Question: I've been provided with an example of how to connect to a certain webserver.
It's a simple form with two inputs:

It returns true after submitting the form with both the token and the json.
This is the code:
'''
<!DOCTYPE html>
<html lang="en">
<head>
<meta charset="utf-8" />
<title>Webservice JSON</title>
</head>
<body>
<form action="http://foowebservice.com/post.wd" method="post">
<p>
<label for="from">token: </label>
<input type="text" id="token" name="token"><br>
<label for="json">json: </label>
<input type="text" id="json" name="json"><br>
<input type="submit" value="send">
<input type="reset">
</p>
</form>
</body>
</html>
'''
In order to make it dynamic, I'm trying to replicate it using PHP.
'''
$url = "http://foowebservice.com/post.wd";
$data = array(
'token' => 'fooToken',
'json' => '{"foo":"test"}',
);
$content = json_encode($data);
$curl = curl_init($url);
curl_setopt($curl, CURLOPT_HEADER, false);
curl_setopt($curl, CURLOPT_RETURNTRANSFER, true);
curl_setopt($curl, CURLOPT_HTTPHEADER,
array("Content-type: application/json"));
curl_setopt($curl, CURLOPT_POST, true);
curl_setopt($curl, CURLOPT_POSTFIELDS, $content);
$json_response = curl_exec($curl);
$status = curl_getinfo($curl, CURLINFO_HTTP_CODE);
curl_close($curl);
$response = json_decode($json_response, true);
'''
But I must be doing something wrong, because $response it's given a false value.
I don't mind doing this in any other way instead of using Curl.
Any suggestions?
As suggested in the first answer, I've tried to set the $data array in this way:
'''
$data = array(
'token' => 'fooToken',
'json' => array('foo'=>'test'),
);
'''
However the response was also false.
I've tried the <URL> for Chrome, and using Development Tools / Network, the url in the headers is:
'''
Request URL:http://foowebservice.com/post.wd?token=fooToken&json={%22foo%22:%22test%22}
'''
Which I assume is the same url that should be sent using CURL.
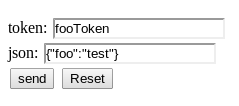
Answer: You're passing the POST data in JSON format, try to pass it in the form k1=v1&k2=v2.
For example, add the following after the '$data' array definition:
'''
foreach($data as $key=>$value) { $content .= $key.'='.$value.'&'; }
'''
then remove the following lines:
'''
$content = json_encode($data);
'''
and
'''
curl_setopt($curl, CURLOPT_HTTPHEADER,
array("Content-type: application/json"));
'''
Complete code (tested):
'''
<?
$url = "http://localhost/testaction.php";
$data = array(
'token' => 'fooToken',
'json' => '{"foo":"test"}',
);
foreach($data as $key=>$value) { $content .= $key.'='.$value.'&'; }
$curl = curl_init($url);
curl_setopt($curl, CURLOPT_HEADER, false);
curl_setopt($curl, CURLOPT_RETURNTRANSFER, true);
curl_setopt($curl, CURLOPT_POST, true);
curl_setopt($curl, CURLOPT_POSTFIELDS, $content);
$json_response = curl_exec($curl);
$status = curl_getinfo($curl, CURLINFO_HTTP_CODE);
curl_close($curl);
$response = json_decode($json_response, true);
var_dump($response);
?>
'''
'''
<?
echo json_encode($_POST);
?>
'''
'''
array(2) {
'token' =>
string(8) "fooToken"
'json' =>
string(14) "{"foo":"test"}"
}
'''